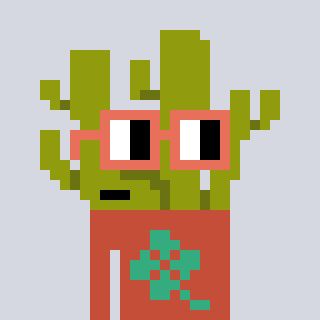
a pixel art character with square orange glasses, a cactus-shaped head and a rust-colored body on a cool background